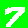
Digit: 7